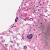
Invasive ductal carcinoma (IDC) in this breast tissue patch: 0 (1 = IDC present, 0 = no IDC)